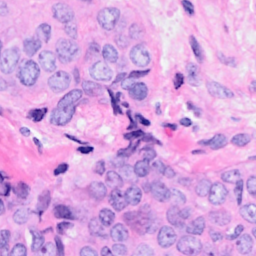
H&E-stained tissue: Breast